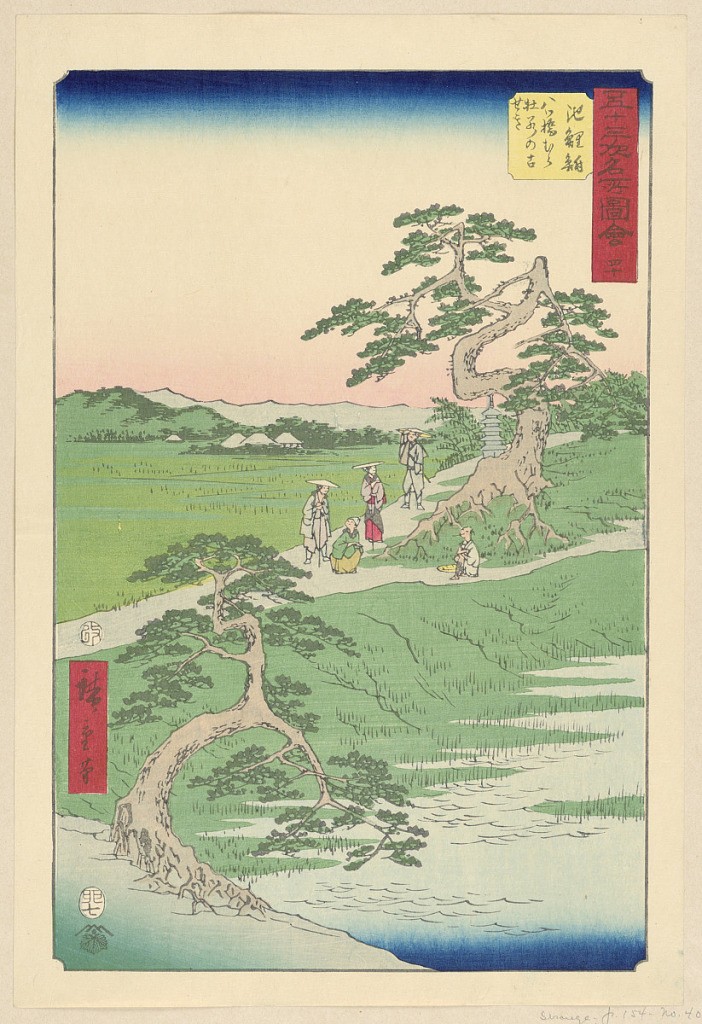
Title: Chiryu from the Series 53 Stations of Tokaido
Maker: Ando Hiroshige, Japanese, 1797–1858
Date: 1797-1858
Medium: Woodblock print in colored ink on paper
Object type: Print
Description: Three adults pass by two children playing at the T of an intersection. Two old and twisted pines surround this intimate gathering while a rice paddy and a swamp open up the image to a broader landscape.